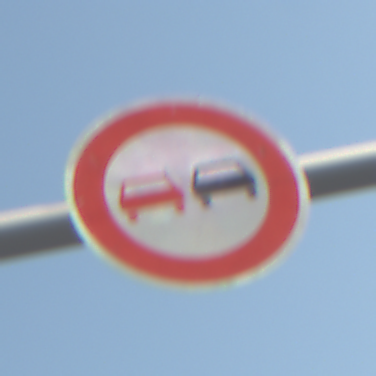
Verkehrszeichen: Ueberholverbot
Umgebung: Outdoor, Special
Tageszeit: MorningAfternoon
Wetter: Clear
Licht: Natural
Jahreszeit: NotSpecified
Kontrast: HighContrast